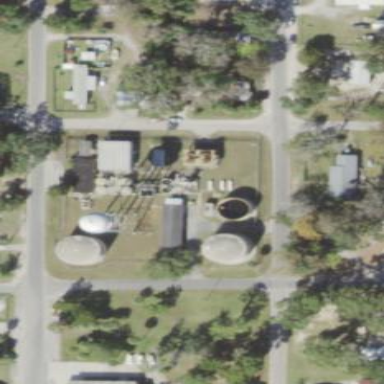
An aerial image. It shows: Wastewater plant.